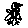
Label: bird